RGB frame:
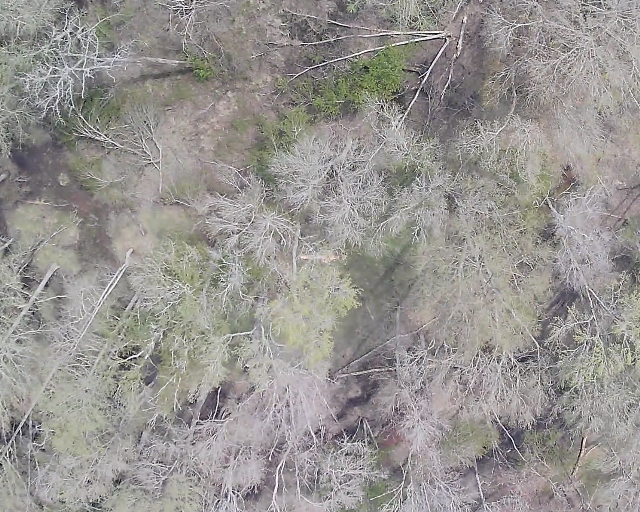
Thermal frame:
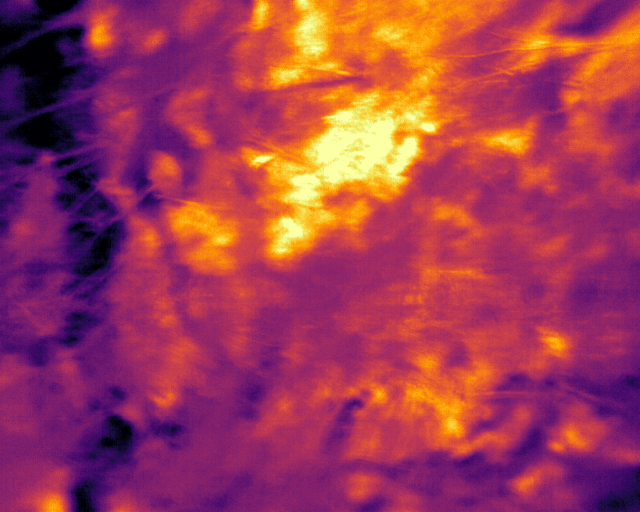
Captured: 2026-02-26 03:45:36
Pixels at or above 80 °C: 0 (fraction of frame: 0)